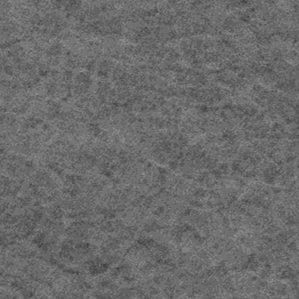
Label: frost